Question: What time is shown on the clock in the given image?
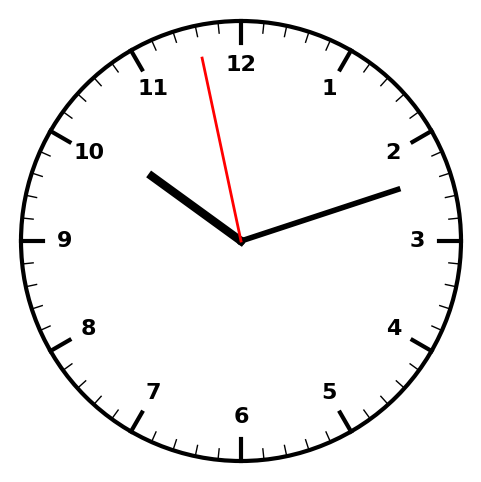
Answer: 10:11:58